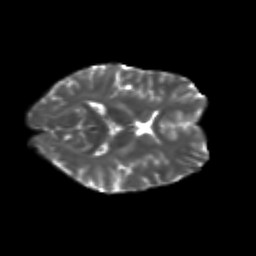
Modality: T2w
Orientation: axial
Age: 19
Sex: female
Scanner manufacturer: siemens
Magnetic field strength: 3 T
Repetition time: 3.5 s
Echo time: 0.104 s